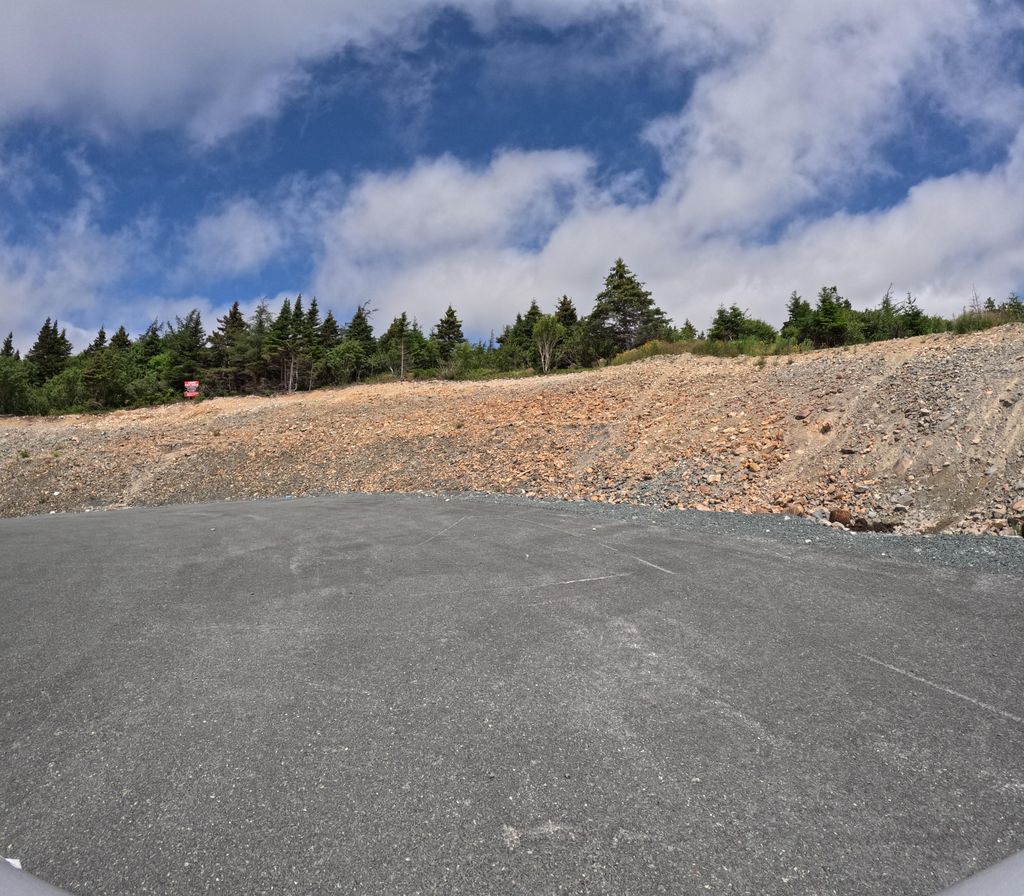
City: st_johns